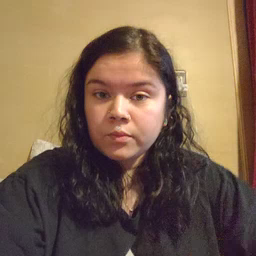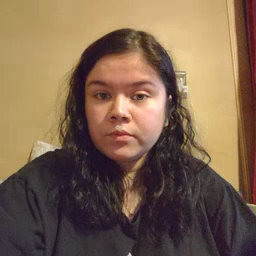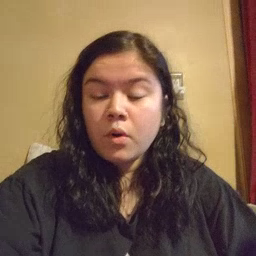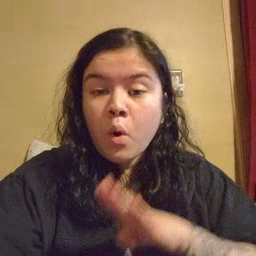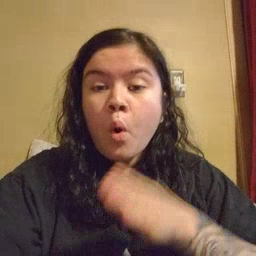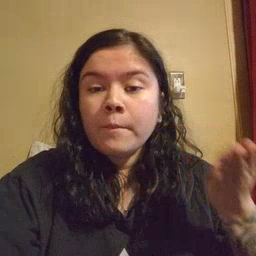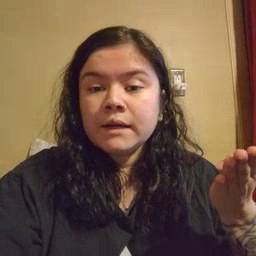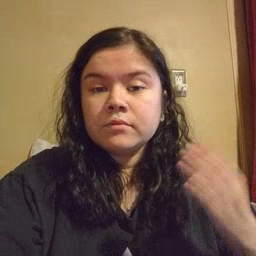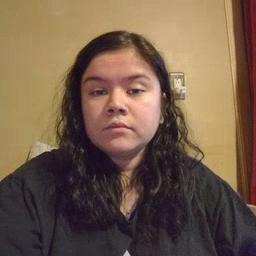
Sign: open